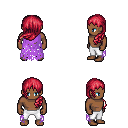
a pixel art fantasy rpg character, male body template, human, dark skin, maroon tattered cape, white pants, ruby red left-swept hairstyle, four views (front, back, left, right), 2x2 character sprite sheet, small pixel art, hard edges, no anti-aliasing